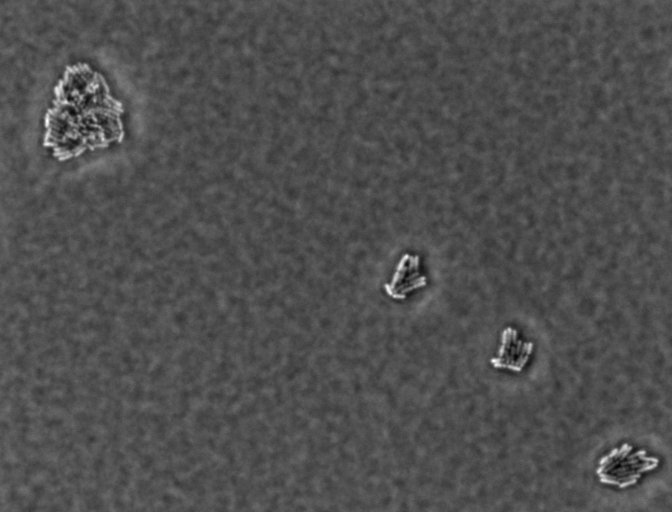
Escherichia coli 1612